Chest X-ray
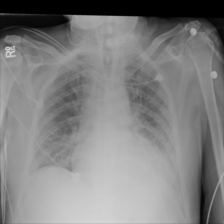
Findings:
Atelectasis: negative
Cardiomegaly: negative
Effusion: negative
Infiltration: positive
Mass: negative
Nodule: negative
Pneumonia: negative
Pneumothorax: negative
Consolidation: negative
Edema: negative
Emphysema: negative
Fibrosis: negative
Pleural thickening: negative
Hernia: negative